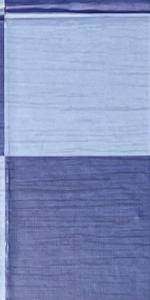
Label: Empty